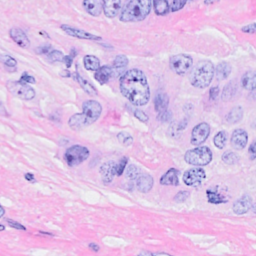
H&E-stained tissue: Breast